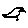
Label: bird